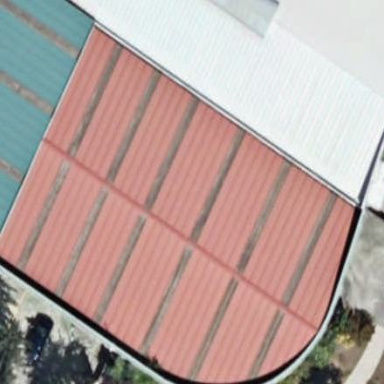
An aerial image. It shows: Warehouse building.